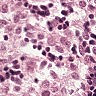
Metastatic tissue present: no